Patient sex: M
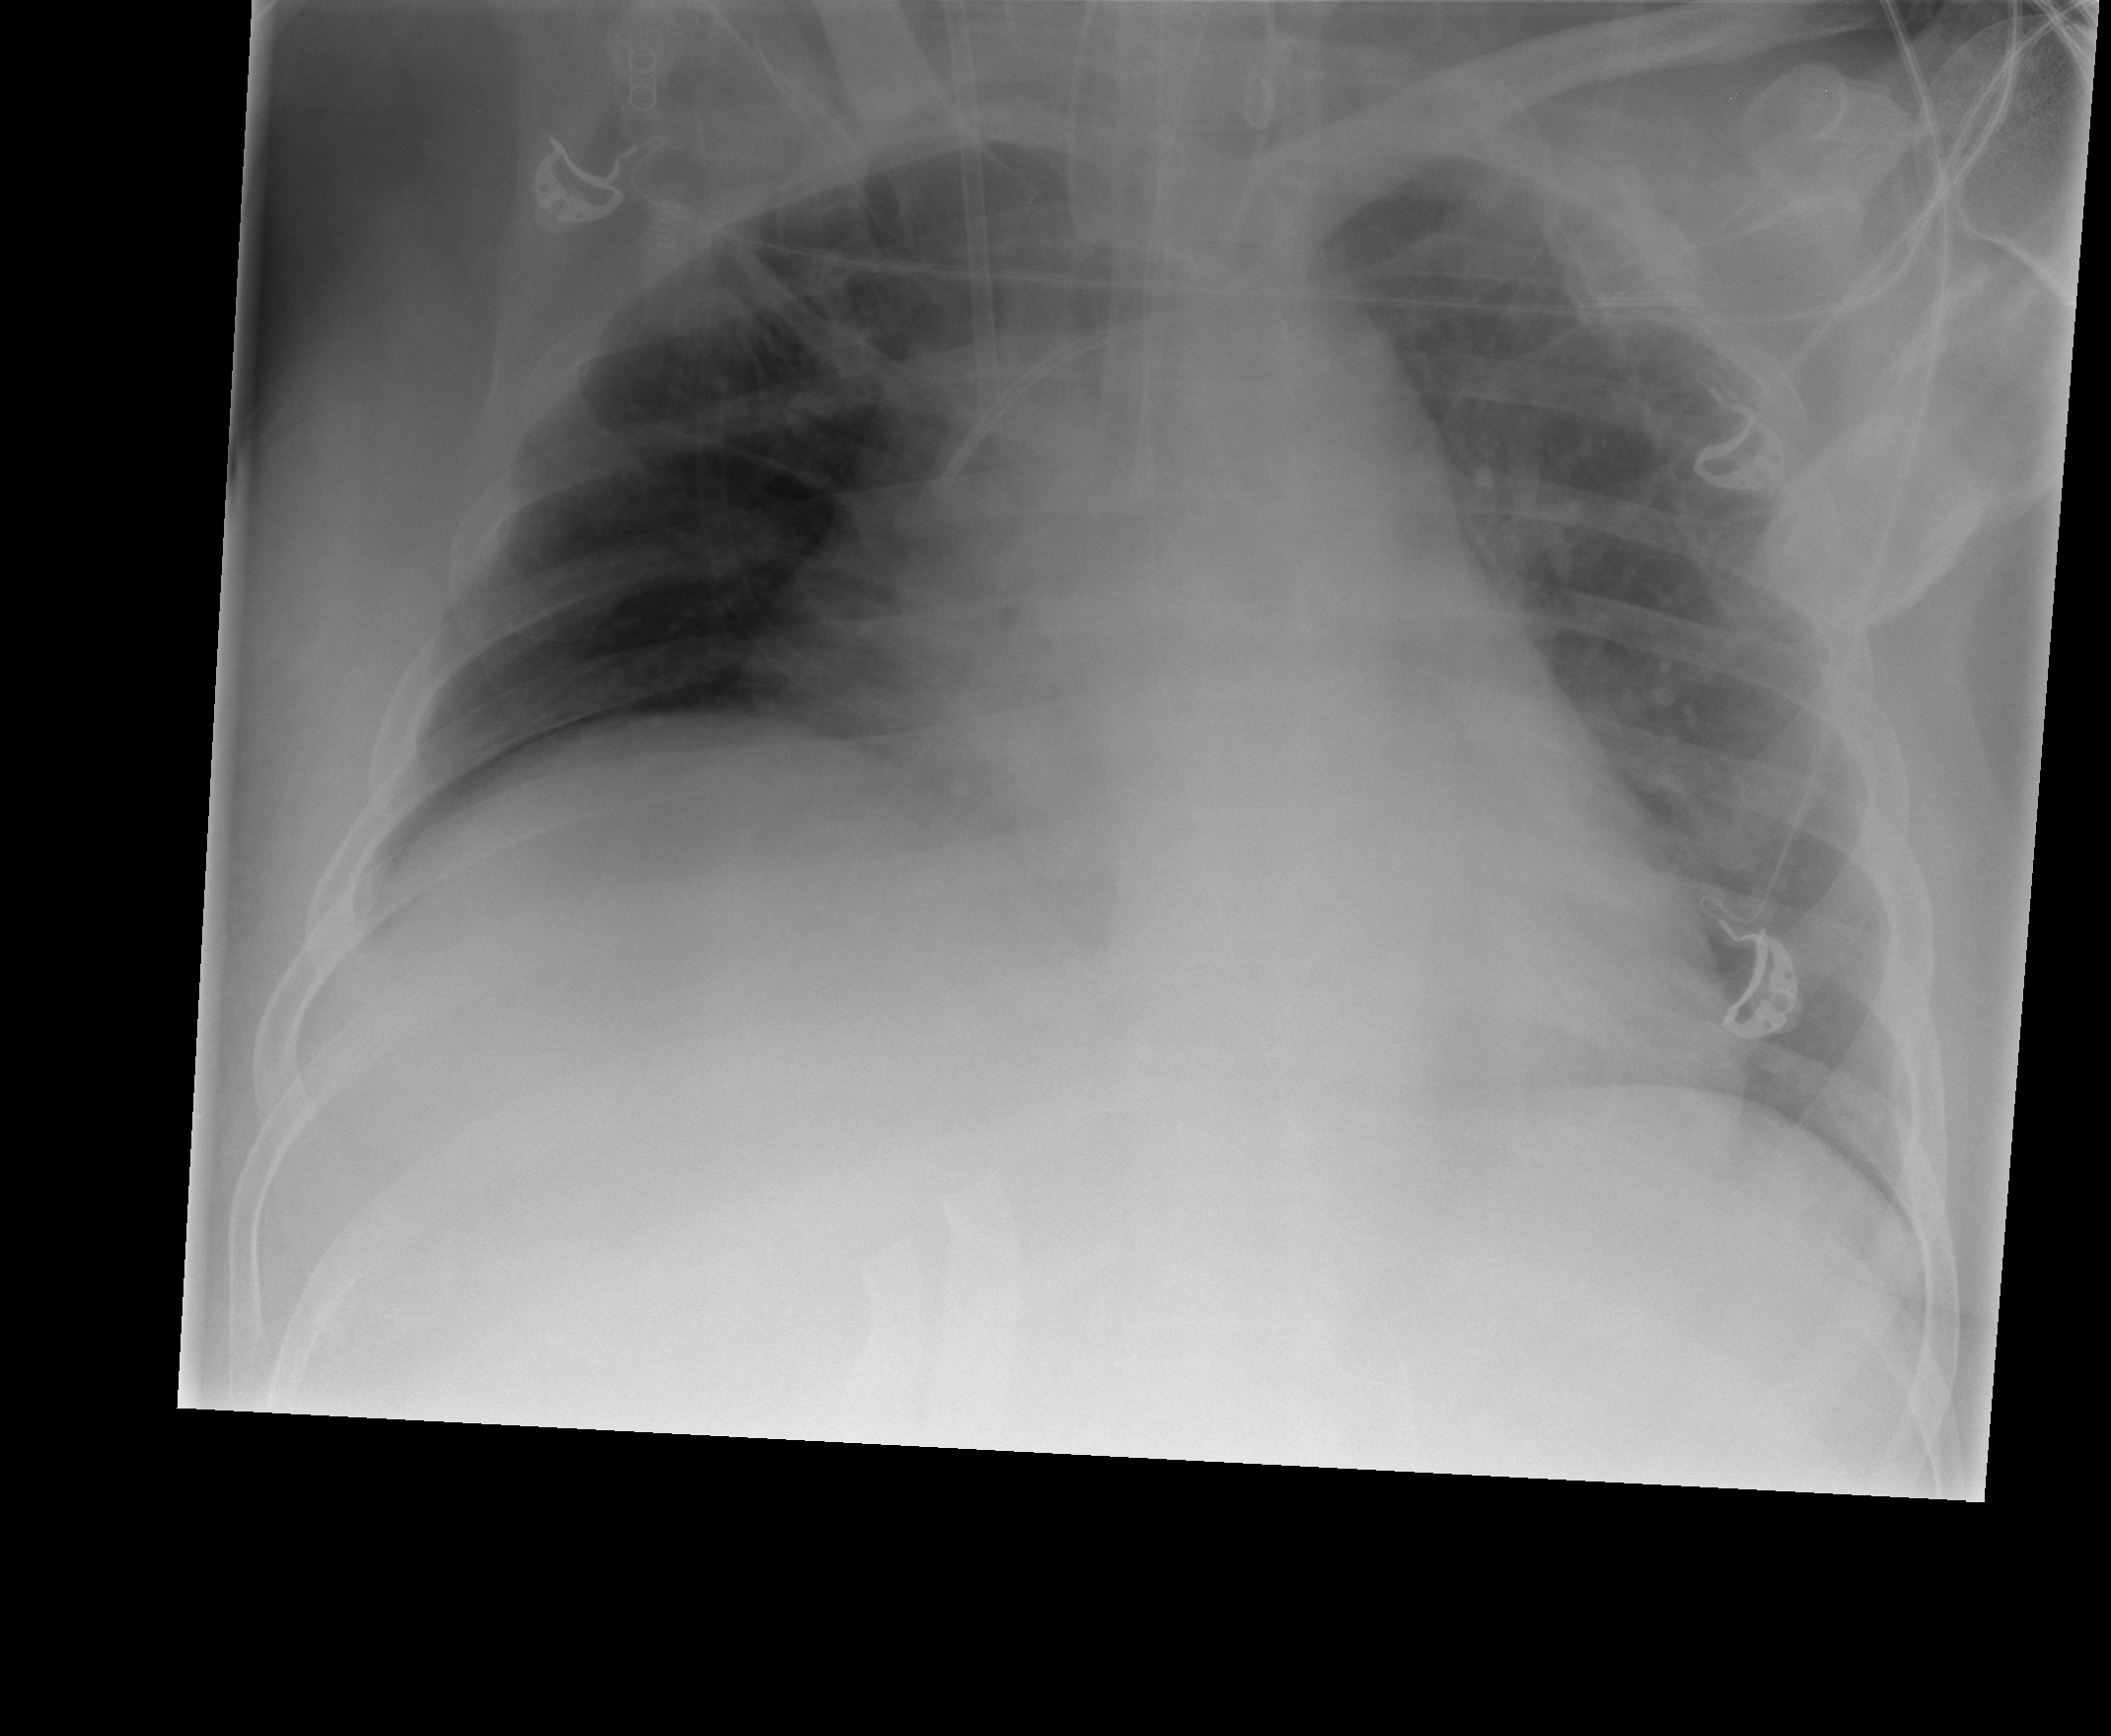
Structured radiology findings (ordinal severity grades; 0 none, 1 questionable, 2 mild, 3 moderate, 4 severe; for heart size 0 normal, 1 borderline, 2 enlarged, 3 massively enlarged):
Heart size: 2
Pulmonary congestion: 2
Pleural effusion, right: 0
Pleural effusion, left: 0
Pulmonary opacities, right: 0
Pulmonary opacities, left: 0
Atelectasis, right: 0
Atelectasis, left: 0